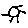
Label: sun